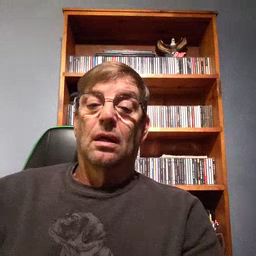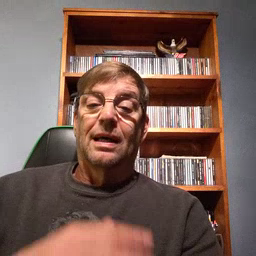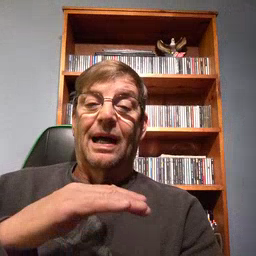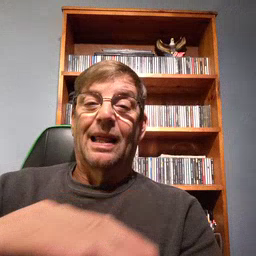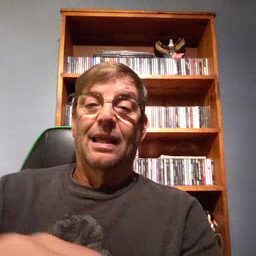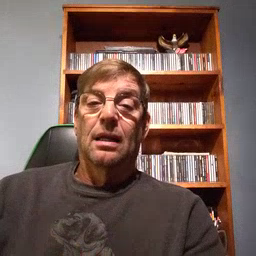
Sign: clean